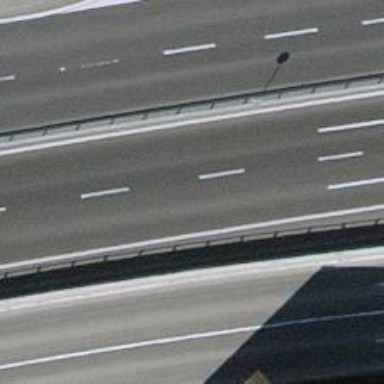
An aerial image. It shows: Motorway link.